Question: I am having a big time figuring out how to make the margin of two objects proportional. If i choose aspect ratio on Xcode it gives me the option for adjust the height of my object proportional screen height. and thats not my case. I want the margin between a button and screen bottom to be proportional to screen height. And i want it to be done using Xcode "No Code".
Your support is highly appreciated.
Thank you
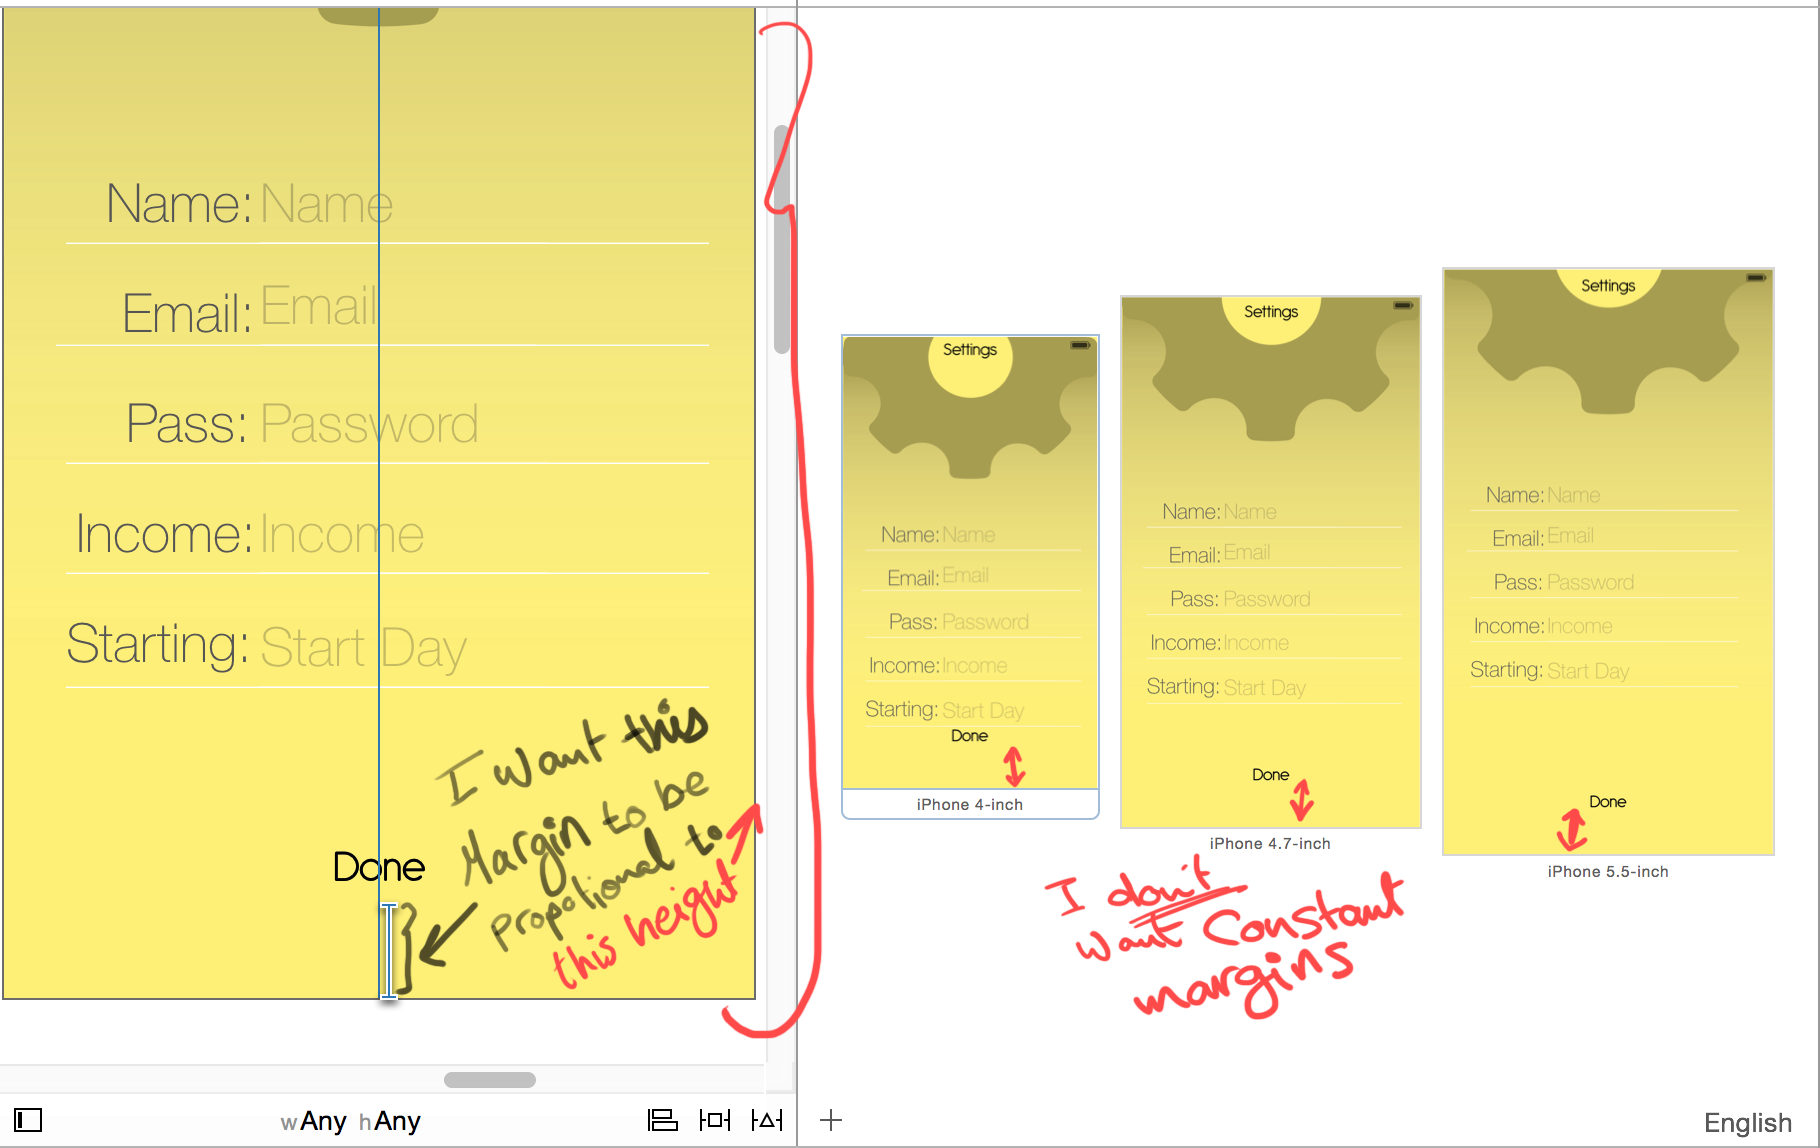
Answer: Use the multiplier property of NSLayoutConstraint !
First, set the equal height constraint from your view to its superview with the multiplier you wish. You can use Ctrl + drag from your view to the superview.
Then set another constraint at 0 from the top of your view to the superview and a equal width constrain with a multiplier to 1 from your view to the superview.
Done !